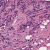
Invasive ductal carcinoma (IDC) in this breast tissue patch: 1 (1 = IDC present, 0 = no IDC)